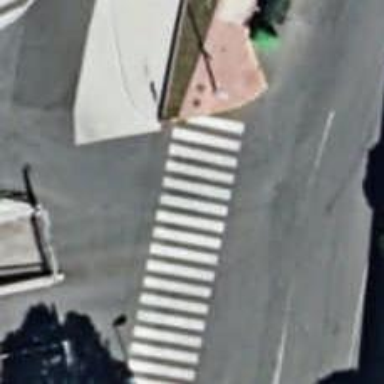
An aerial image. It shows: Zebra crossing on the road.